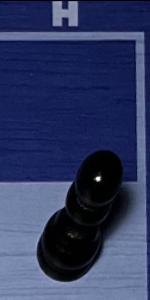
Label: Pawn_Black